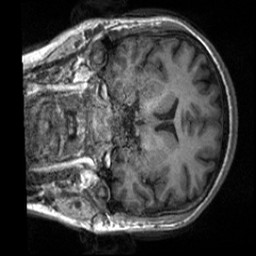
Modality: T1w
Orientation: coronal
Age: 21
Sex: female
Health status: healthy
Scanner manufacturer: siemens
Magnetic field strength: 3 T
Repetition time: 2 s
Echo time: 0.00232 s